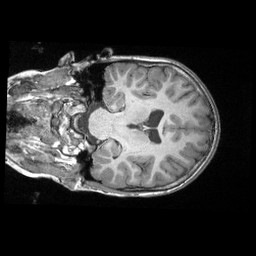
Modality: T1w
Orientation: coronal
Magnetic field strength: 3 T